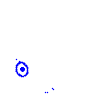
Particle: electron